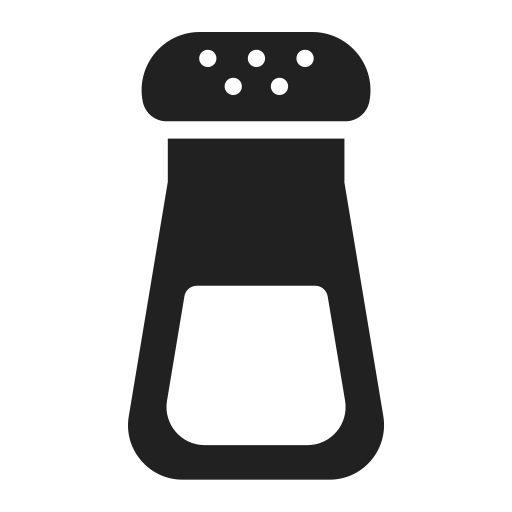
salt high contrast